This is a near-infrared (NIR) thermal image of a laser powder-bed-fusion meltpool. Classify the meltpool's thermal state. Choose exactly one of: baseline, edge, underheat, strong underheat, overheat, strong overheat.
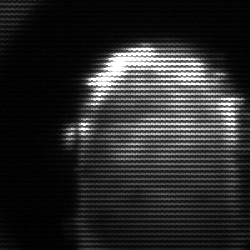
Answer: baseline